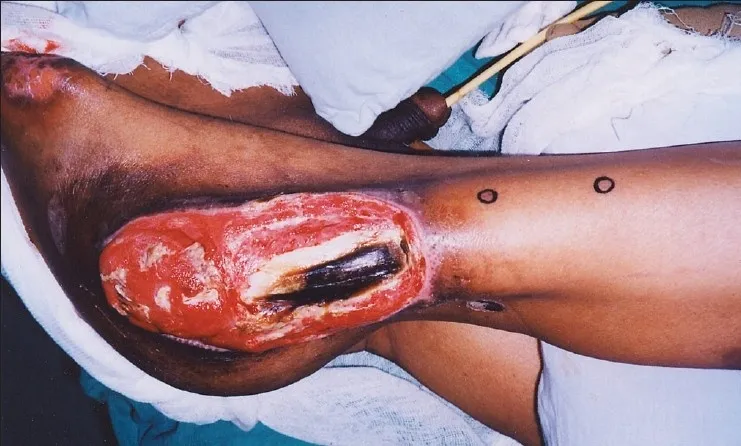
Giant right trochanteric pressure sore with exposed trochanters and gangrenous tensor fascia lata. Doppler identified perforators are marked.
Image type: medical_photograph (other_medical_photograph)